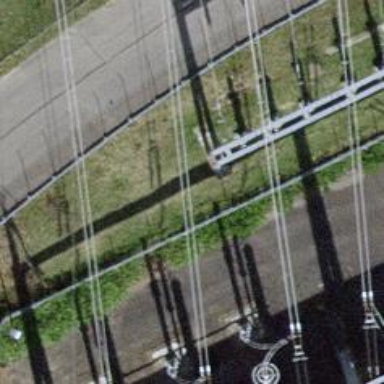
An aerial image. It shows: Insulator used in power equipment.